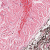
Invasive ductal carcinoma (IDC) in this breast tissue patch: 0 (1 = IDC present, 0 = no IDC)